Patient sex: F
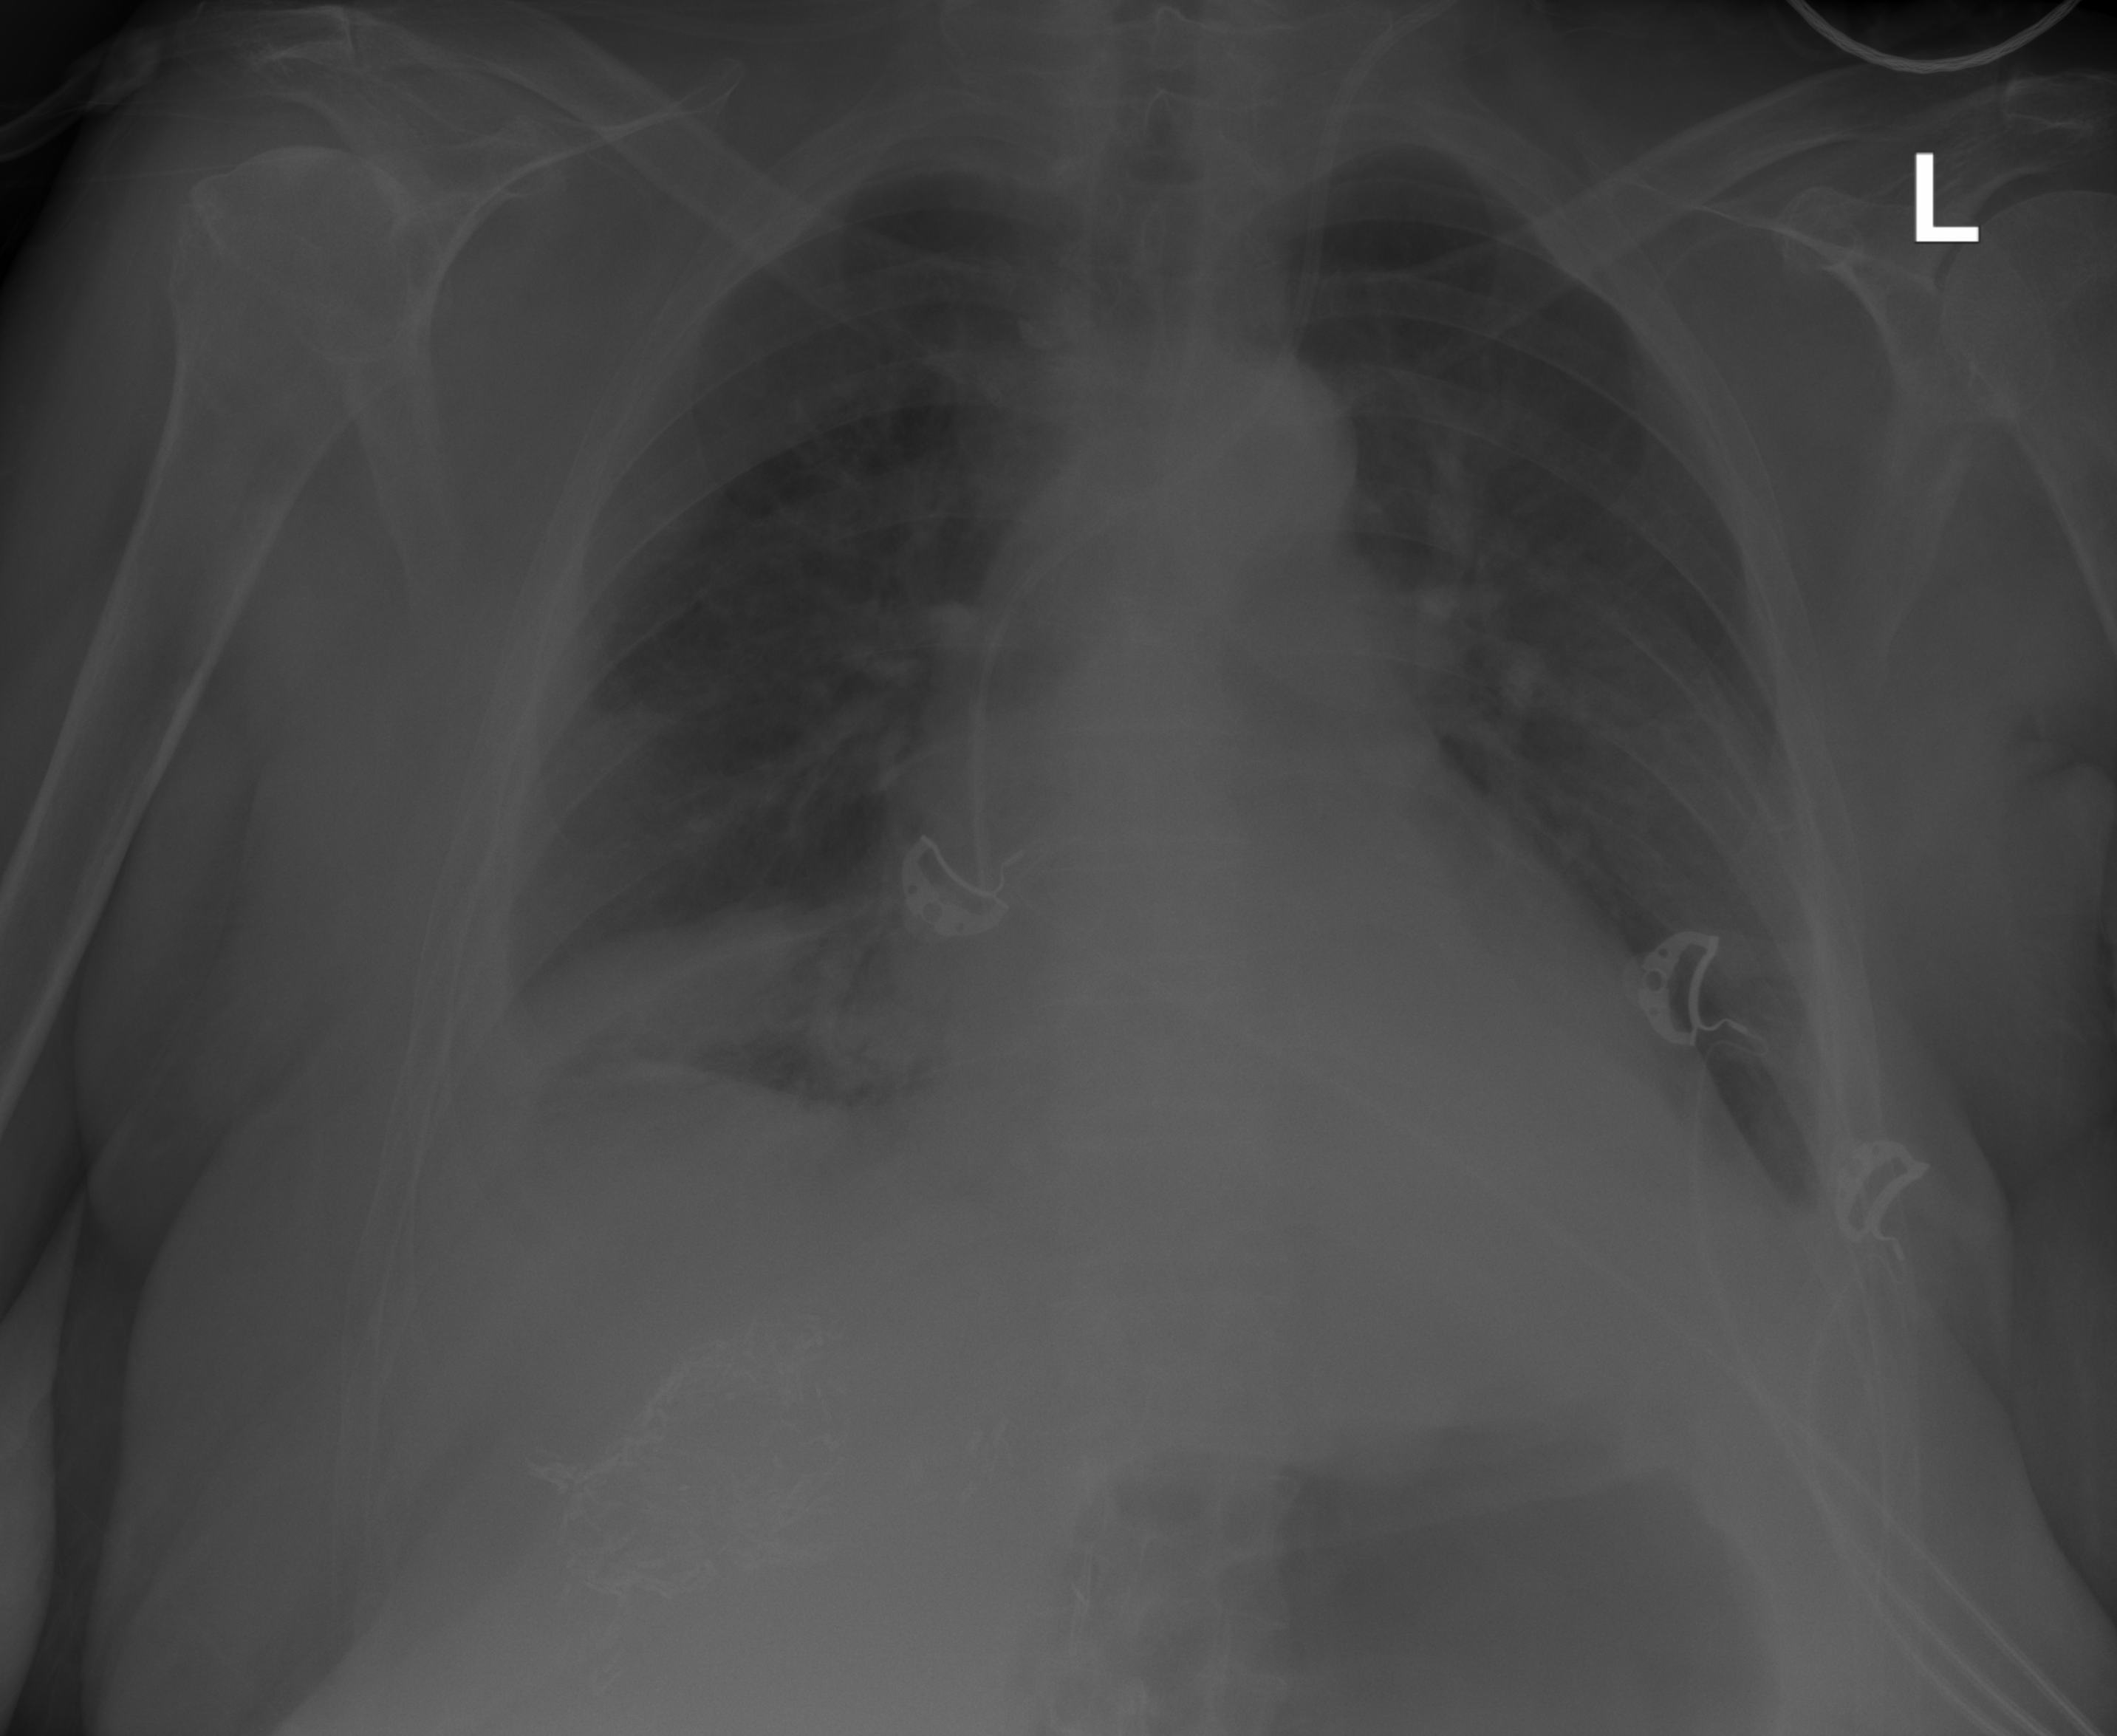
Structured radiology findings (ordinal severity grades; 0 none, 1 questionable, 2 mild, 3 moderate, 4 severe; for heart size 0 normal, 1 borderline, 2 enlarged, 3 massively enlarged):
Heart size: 1
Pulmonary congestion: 2
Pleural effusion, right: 3
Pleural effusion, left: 2
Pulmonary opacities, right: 0
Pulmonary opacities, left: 0
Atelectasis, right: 2
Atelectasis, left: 2